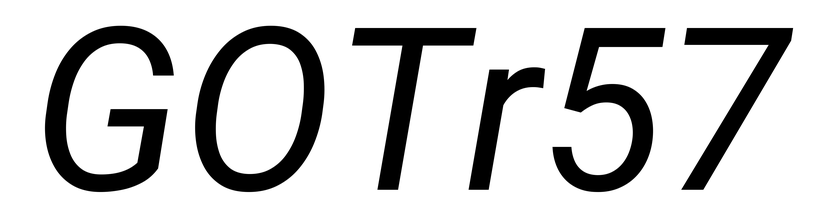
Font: Roboto-Italic_Italic